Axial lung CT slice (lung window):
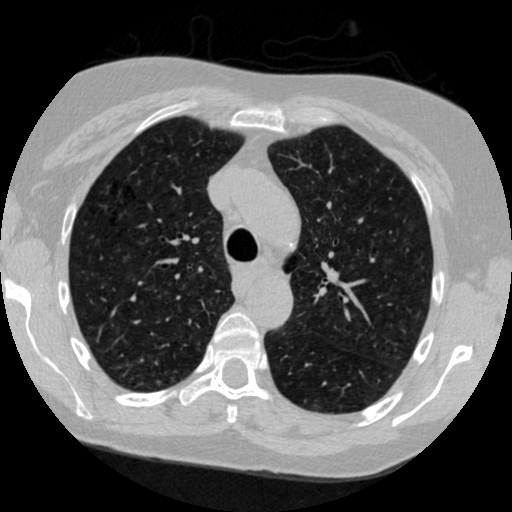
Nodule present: no